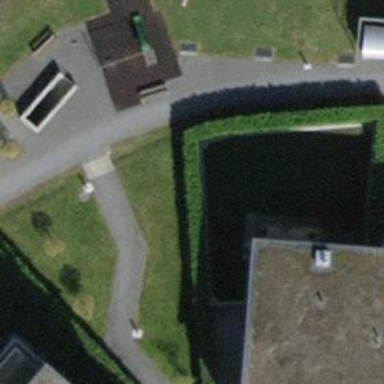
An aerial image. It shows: Hedge barrier.